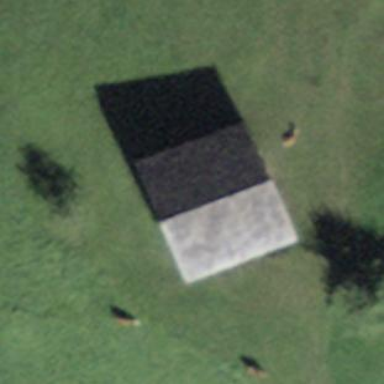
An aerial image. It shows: Rural barn.